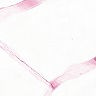
Metastatic tissue present: no